Field crop: tomato
Growth stage: 1
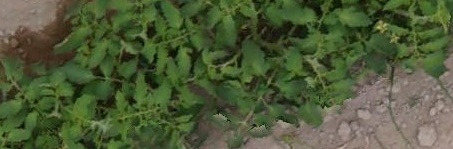
Species: tomato